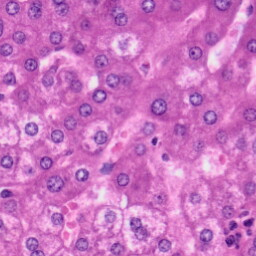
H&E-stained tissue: Liver